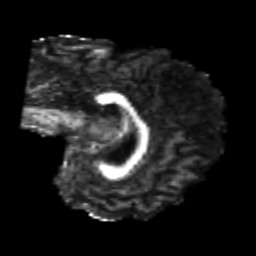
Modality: FA
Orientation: sagittal
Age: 24
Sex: female
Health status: healthy
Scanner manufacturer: philips
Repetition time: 7.387 s
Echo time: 0.08599 s